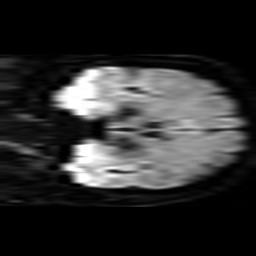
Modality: TRACE
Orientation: coronal
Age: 65
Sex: male
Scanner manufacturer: philips
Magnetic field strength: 3 T
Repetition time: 3.072 s
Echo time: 0.076 s